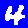
Digit: 4